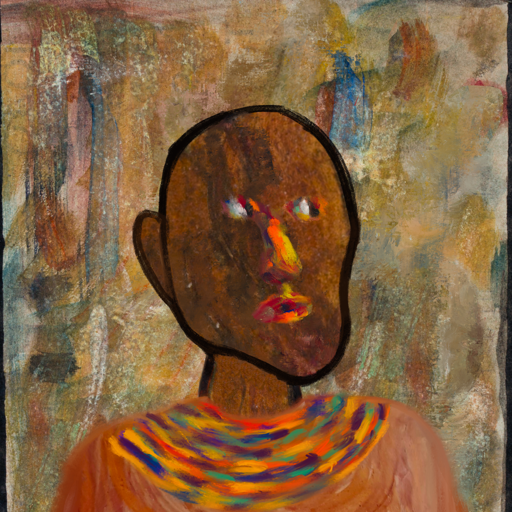
Background: Pipe, Head And Neck Side: Mosgoul, Face Side: An_Impression, Bust: Pious_Lady, Hair Side: Blank, Head Accessory: Blank, Second Necklace: An_Impression_2, Necklace: Blank, Baby: Blank